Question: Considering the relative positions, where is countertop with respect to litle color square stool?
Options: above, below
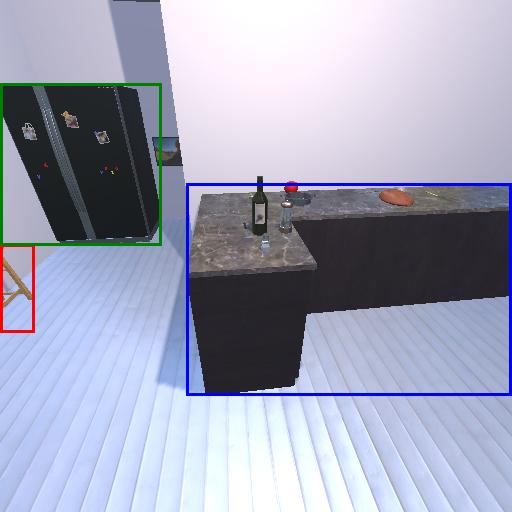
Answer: above